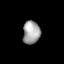
Tissue: lung
Cell type: Epithelial cells
Senescence score: 0.2162
Nuclear area (px): 391
Mean DAPI intensity: 162.826